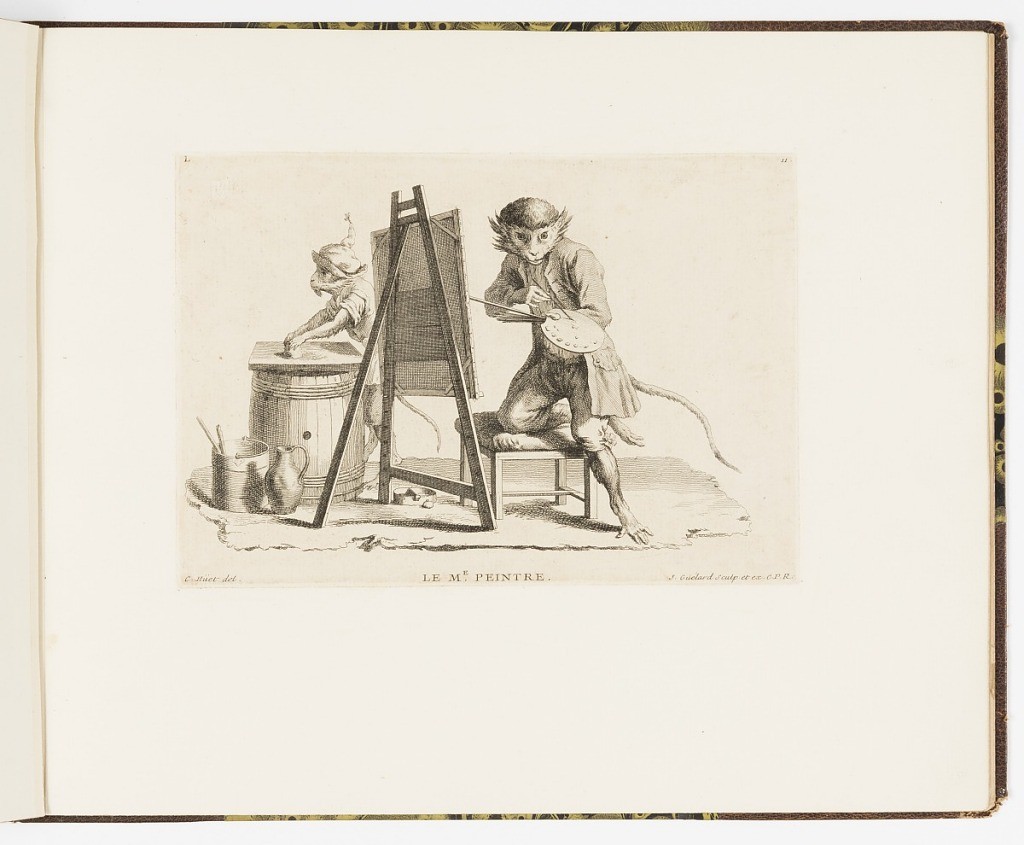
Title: LE M[AITR]E PEINTRE
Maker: Christophe Huet, French, 1695 – 1759
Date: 1743
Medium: Etching on laid paper
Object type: Bound print
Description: Plate 11 of a series of 23 prints featuring monkeys acting as humans in various figural scenes. Figure of a monkey in gentleman's clothing at center kneels upon a stool with an upholstered cushion before a canvas on an easel. He holds an artist's palette and applies a paintbrush to it. At left, another monkey in a hat rolls out a section of clay upon a flat surface at the top of a barrel. A jug and bucket appear at lower left.